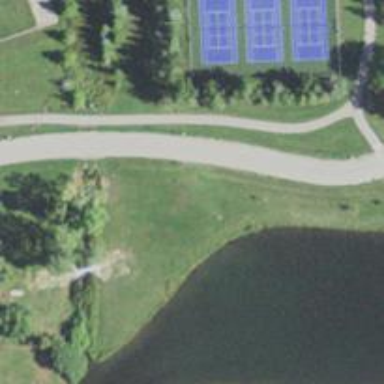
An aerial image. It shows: Disc golf hole.